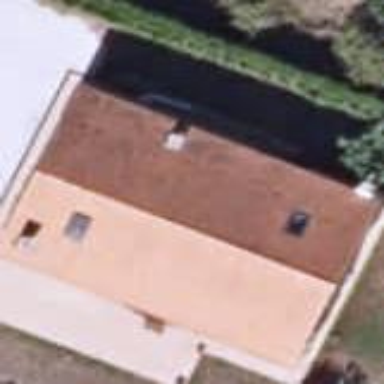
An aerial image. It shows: Simple and straightforward house.